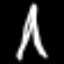
Label: The Eiffel Tower